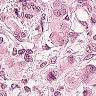
Metastatic tissue present: yes